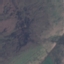
Land use / land cover class: HerbaceousVegetation